Question: So I am a fairly new python programmer and have been stuck on this minor issue for way longer then I should be. I have this plot:

and as you can see only select values appear as scientific notation.
I would like all values to appear in scientific notation (i.e. 1e1, 1e2 ... and so on) Here is one of the attempts (of many) which I have tried:
'''
fig2 = plt.figure(2)
ax = plt.gca()
plt.ticklabel_format(style='sci', axis='x', scilimits=(0,0))
plt.xlabel('gamma')
plt.ylabel('C')
plt.imshow(scores, interpolation='nearest', cmap=plt.cm.hot,
norm=MidpointNormalize(vmin=0.2, midpoint=0.7))
plt.colorbar()
ax.set_yticks(range(len(C_range)))
ax.set_yticklabels(C_range)
ax.set_xticks(range(len(gamma_range)))
ax.set_xticklabels((gamma_range), rotation=45)
plt.title('Validation accuracy')
plt.tight_layout()
fig2.show()
'''
Line #3 in the code above doesnt appear to be doing anything, so I thought i could move it after the 'set_xticks' portion, since I am assuming those lines overwrite the 'ticklabel_format' command. So tired the following:
'''
fig2 = plt.figure(2)
ax = plt.gca()
plt.xlabel('gamma')
plt.ylabel('C')
plt.imshow(scores, interpolation='nearest', cmap=plt.cm.hot,
norm=MidpointNormalize(vmin=0.2, midpoint=0.7))
plt.colorbar()
ax.set_yticks(range(len(C_range)))
ax.set_yticklabels(C_range)
ax.set_xticks(range(len(gamma_range)))
ax.set_xticklabels((gamma_range), rotation=45)
plt.ticklabel_format(style='sci', axis='x', scilimits=(0,0))
plt.title('Validation accuracy')
plt.tight_layout()
fig2.show()
'''
Which results in:
> AttributeError: This method only works with the 'ScalarFormatter'.
I have read numerous examples on how to do something like this, but everytime I follow what has been done, either nothing happens or I get the same error.
Could someone explain to what exactly is going on here? Does 'ax.set_yticks' change the formatter? I have not explictly chosen a formatter, is that something I need to do? And how can I force the out put to what I am looking for?
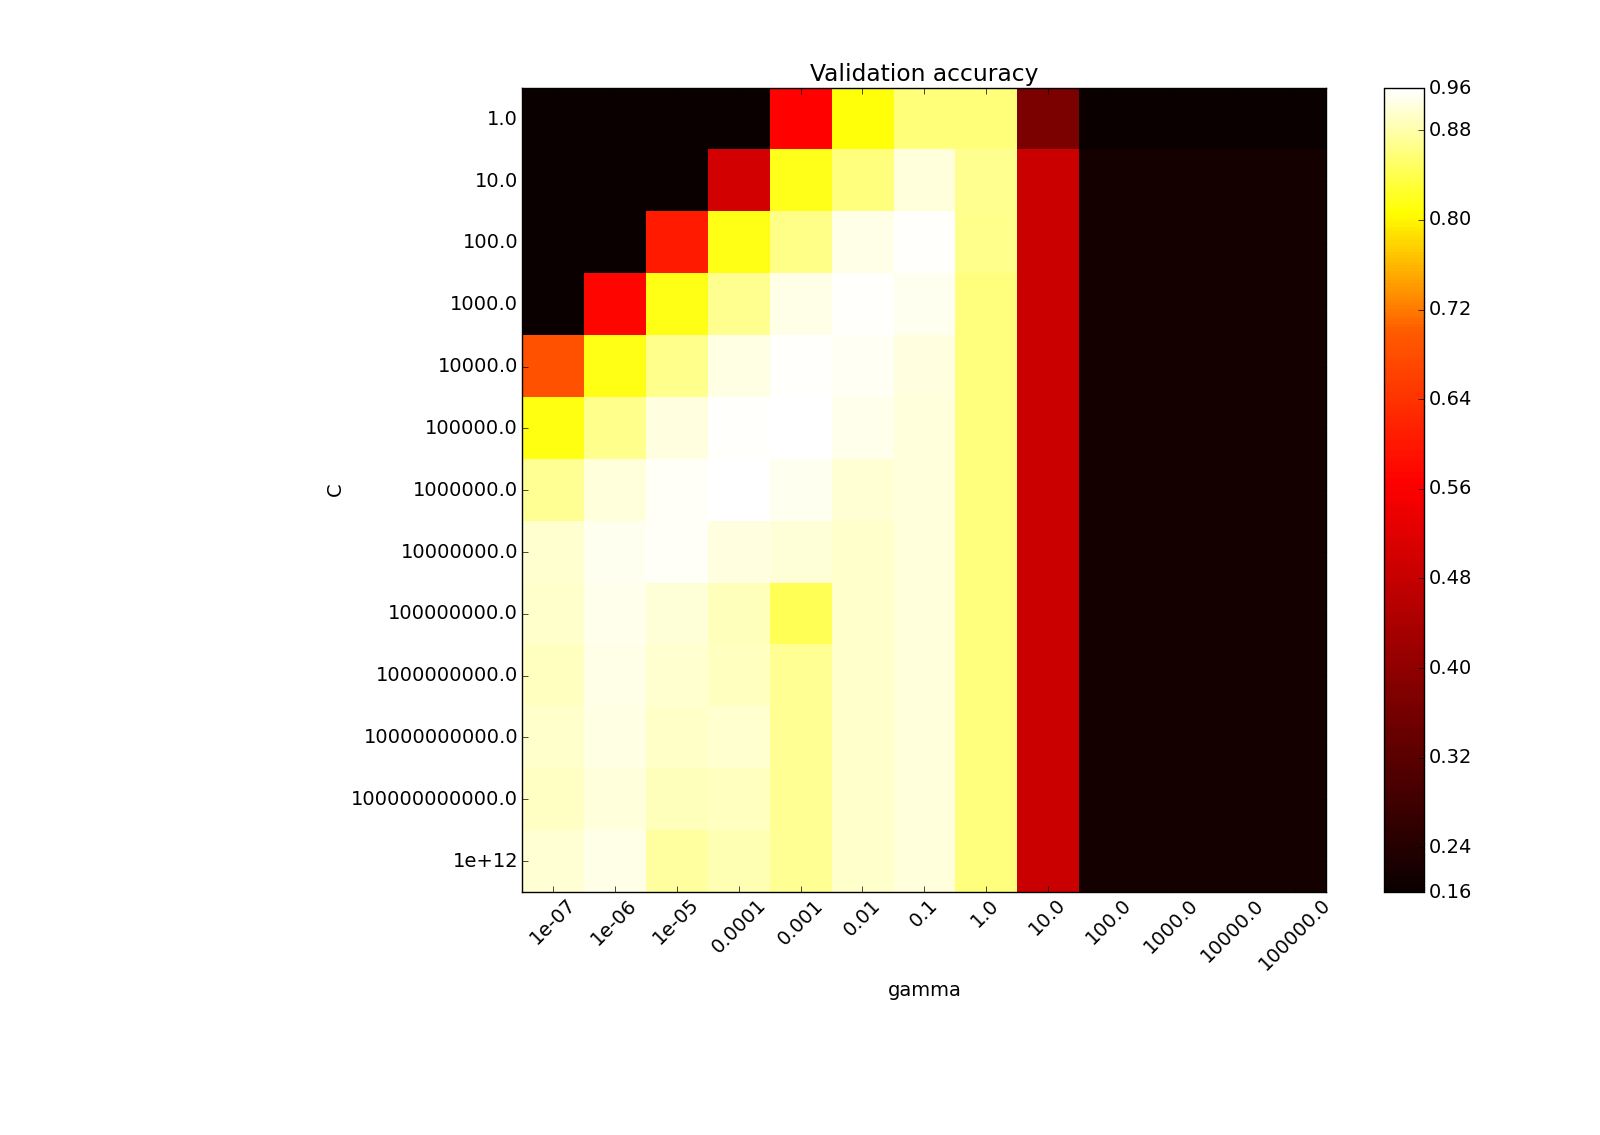
Answer: So I found a work around for my needs, although exactly why xticks/yticks overwrites the formatter is beyond me. If someone wanted to clear that up a bit for me, I am all ears since I am rather interested in how it works.
I simply changed my C_range and gamma_range arrays to lists of strings and pass them into xticks/yticks
'''
fmt_C = ['%.0e' % i for i in C_range.tolist()]
fmt_gamma = ['%.0e' % i for i in gamma_range.tolist()]
plt.xticks(np.arange(len(gamma_range)), fmt_gamma, rotation=45)
plt.yticks(np.arange(len(C_range)), fmt_C)
'''